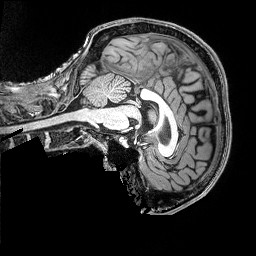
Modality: T1w
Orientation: sagittal
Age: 21
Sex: male